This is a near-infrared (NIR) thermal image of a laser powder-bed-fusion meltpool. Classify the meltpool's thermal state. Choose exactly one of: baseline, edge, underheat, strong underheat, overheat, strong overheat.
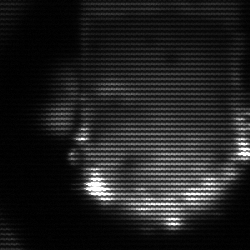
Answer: baseline